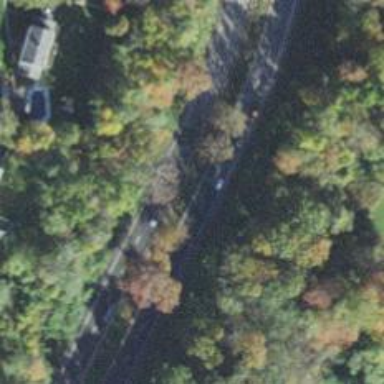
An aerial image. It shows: Asphalt motorway.